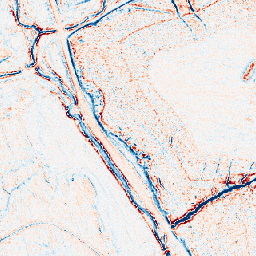
Category: edge_preserving
Decomposition family: anisotropic_diffusion
Decomposition parameters: iterations: 10
kappa: 100
gamma: 0.1
Upsampling method: nearest
Upsampling parameters: scale: 4
Upsampling scale: 4